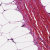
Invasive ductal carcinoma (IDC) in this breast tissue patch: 0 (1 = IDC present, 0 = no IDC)